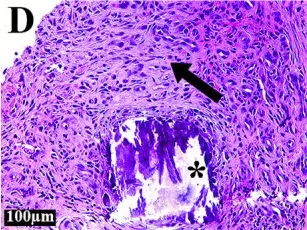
Histological examination of excised tissues. (D) Fragment of mineral deposition (*) surrounded by tissue infiltrated with leukocytes and macrophages (arrow).
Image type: pathology (h&e)